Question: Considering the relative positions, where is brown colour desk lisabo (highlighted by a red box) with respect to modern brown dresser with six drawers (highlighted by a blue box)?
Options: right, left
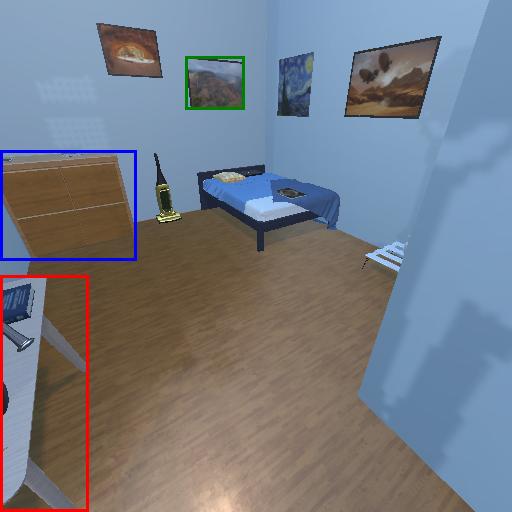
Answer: right